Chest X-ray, AP view. Patient: 58 years old, sex F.
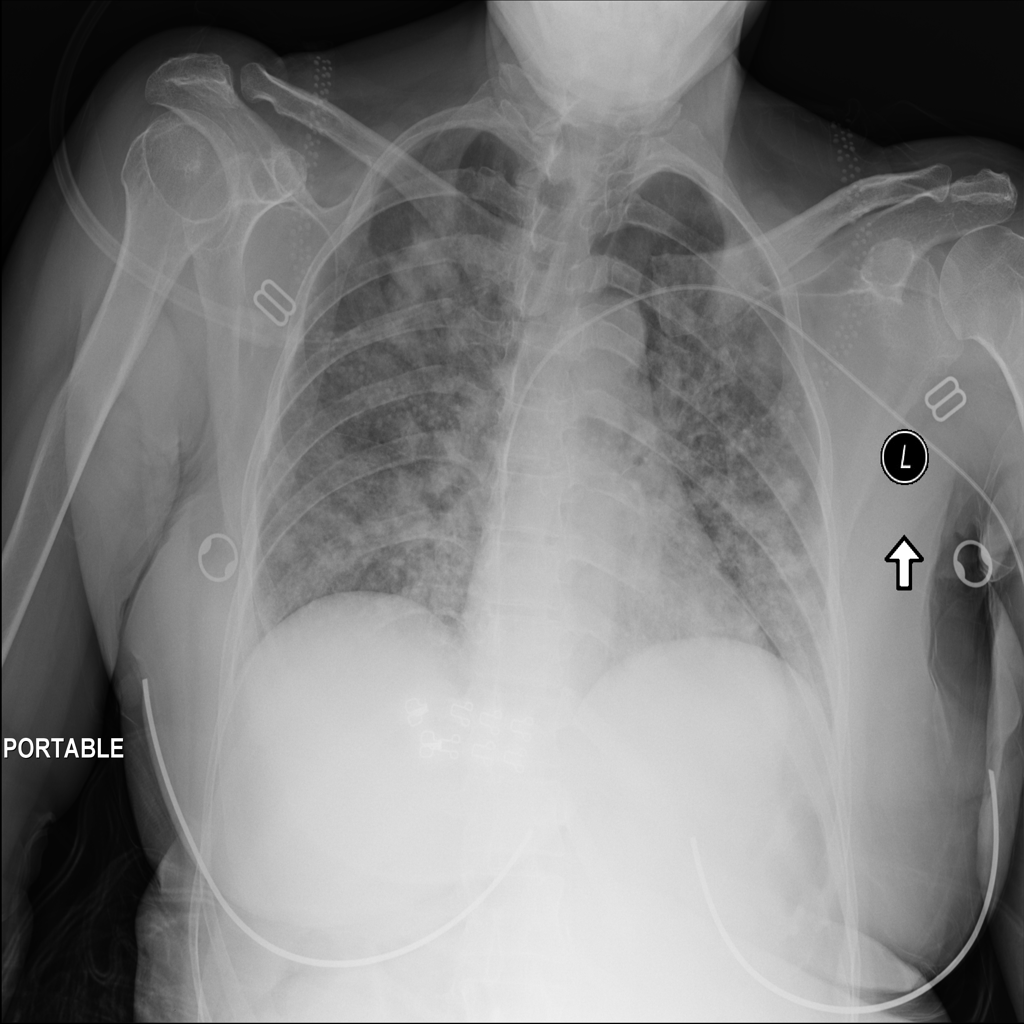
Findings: No Finding